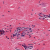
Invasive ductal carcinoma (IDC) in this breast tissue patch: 0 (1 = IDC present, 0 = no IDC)